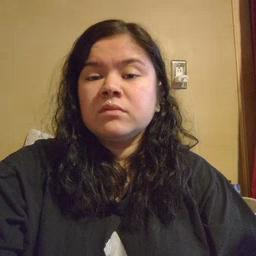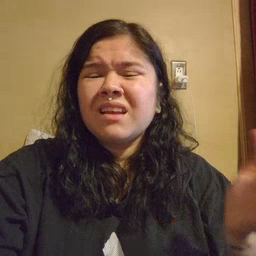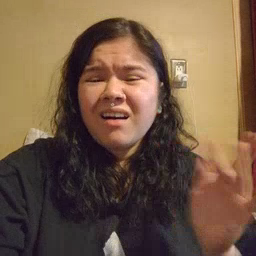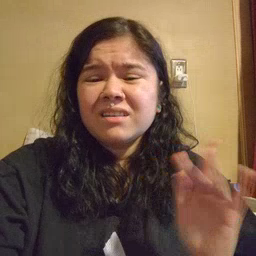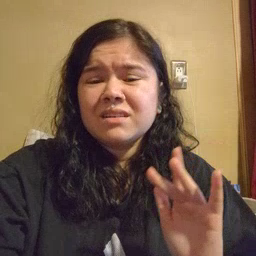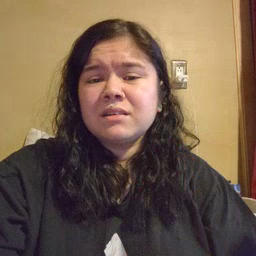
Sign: yucky